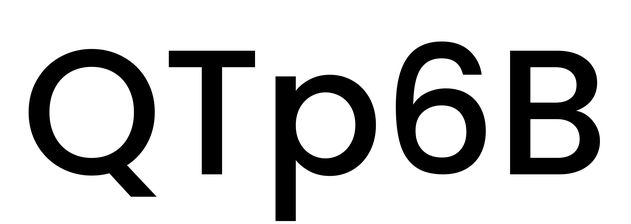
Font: Poppins-Medium